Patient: sex M, age 36
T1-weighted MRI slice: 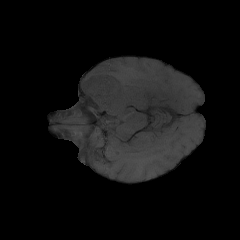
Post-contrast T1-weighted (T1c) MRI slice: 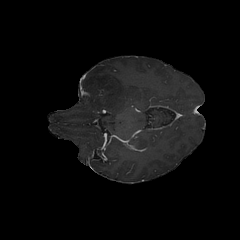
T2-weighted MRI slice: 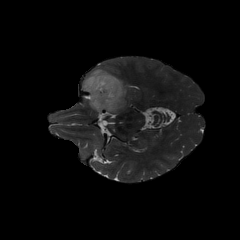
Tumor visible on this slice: yes
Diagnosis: Glioblastoma, IDH-wildtype
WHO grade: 4